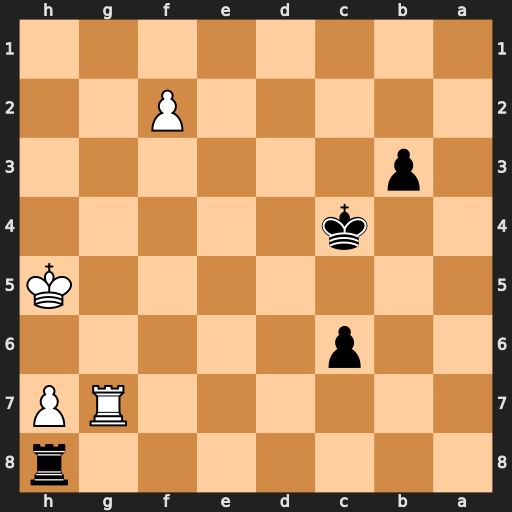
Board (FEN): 7r/6RP/2p5/7K/2k5/1p6/5P2/8
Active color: b
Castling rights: -
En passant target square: -
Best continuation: b2 Rb7 Rxh7+ Rxh7 b1=Q